Question: I am trying to create a proportional fixed header scrollbar which sticks to the right hand side of the page
An example image is attached.
Image

The turquoise scrollbar should have a 'div' inside it which represents each box (left with black border) that exists. There may be any number of these "sections" - I have filled them with lorem ipsum text. The height of the 'div's in the right scrollbar should reflect the respective height of the section it represents.
On clicking a div, it should scroll the respective section into view.
My code is as follows:
JSX:
'''
const sections = [
'Lorem ...',
'Lorem ...',
'Lorem ...',
'Lorem ...',
'Lorem ...',
'Lorem ...',
'Lorem ...',
'Lorem ...',
'Lorem ...',
'Lorem ...',
]
function SectionComponent(props) {
return (<div className="section">{props.section}</div>)
}
export default function section() {
return (
<>
{
sections.map((section, index) => {
return <SectionComponent key={index} section={section} />
})
}
<div id="scrollbar">
{
sections.map((section, index) => {
return (
<div className="scroll-element" key={index}
onClick={() => {
const ele = document.querySelectorAll('.section')[index]
ele.scrollIntoView({ behavior: 'smooth', block: 'start' })
}}
>
{index}
</div>
)
})
}
</div>
</>
)
}
'''
CSS:
'''
div.section {
border: 2px solid black;
width: 80%;
margin: 1em auto;
}
div#scrollbar {
position: fixed;
width: 20px;
height: 100%;
top: 0;
right: 0;
background-color: aquamarine;
display: flex;
flex-direction: column;
flex-wrap: nowrap;
align-items: center;
justify-content: space-around;
div.scroll-element {
padding-left: 5px;
padding-right: 5px;
height: 20px;
transform: rotate(-90deg);
overflow: hidden;
text-overflow: ellipsis;
}
}
'''
I have been able to come up with a way to link each scrollbar 'div' to its respective section. I know that using 'refs' is likely the best way, but do not know how to do it with an unknown number of sections.
My questions are:
- 'useRef'-
Further to comments below, this is a clarification of the second question above
<URL>
The image shows multiple sections. The div on the right scrollbar should be proportional to the size of the section box.
E.g. if there are four sections in total, with their heights being:
- - - -
Then the corresponding divs on the right scrollbar should have their height reflected in this (likely as a percentage).
Total of all the sections = 100 + 200 + 300 + 400 = 1000px
Scrollbar divs:
- - - -
<URL>
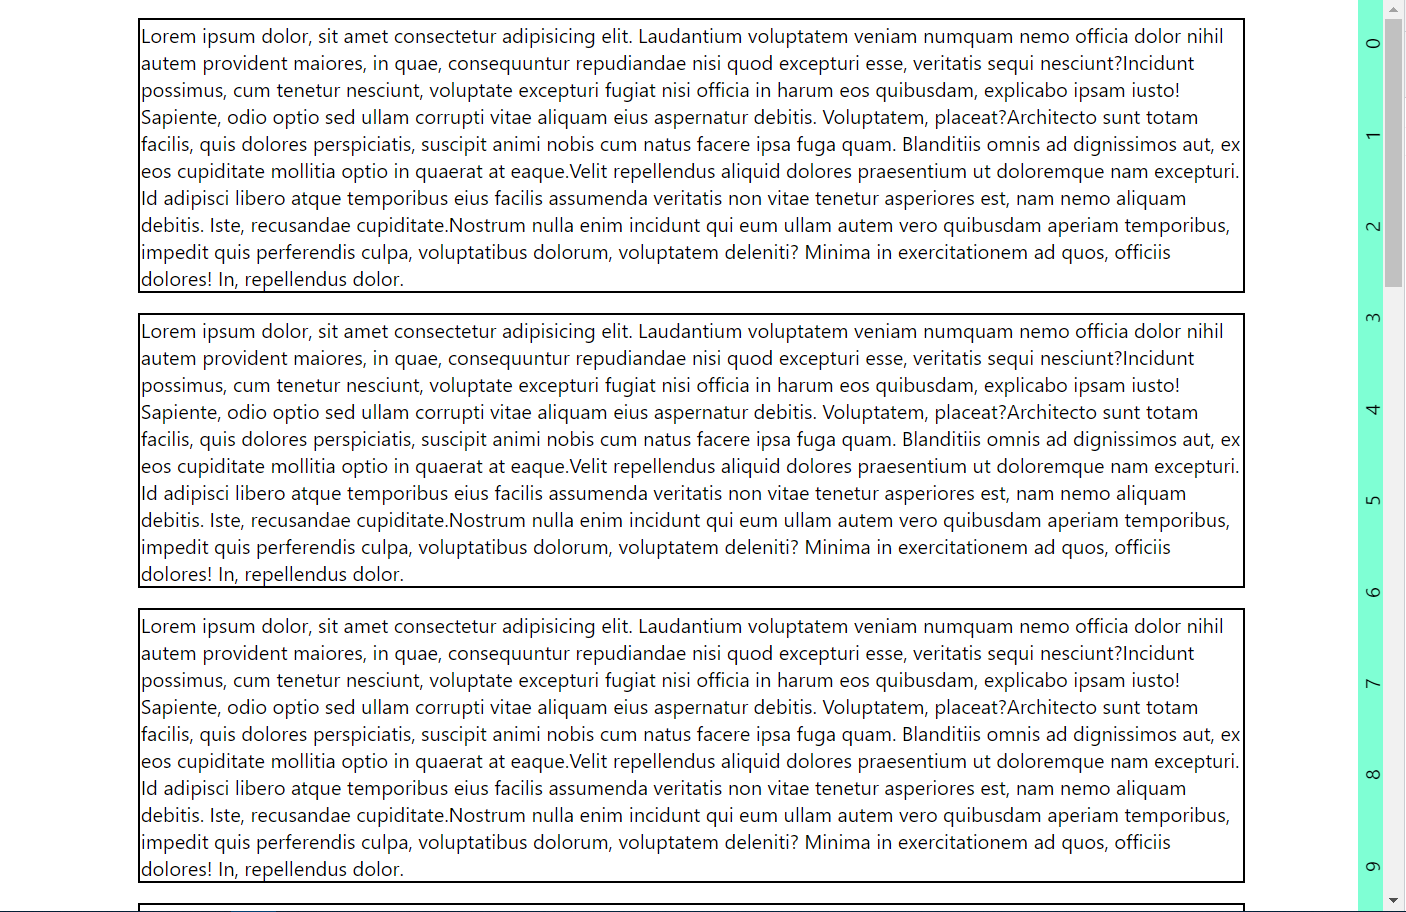
Answer: If some items could possibly be removed from the list of refs, perhaps try add a 'filter' for null refs when setting new sizes to see if it avoids any errors in the use case.
'''
useEffect(() => {
setSizes((prev) => {
// Added a filter for null ref item
const newSizes = sectionsRef.current
.filter((item) => !!item)
.map((item) => {
const { height } = item.getBoundingClientRect();
return height;
});
const total = newSizes.reduce((acc, cur) => acc + cur, 0);
const newProportions = newSizes.map((size) =>
Math.round((size / total) * 100)
);
return newProportions;
});
}, []);
'''
Regarding the part, a basic implement could be calling 'getBoundingClientRect()' on the items to get a set of 'height' and assign a calculated percentage to each element in the right bar.
Live demo with basic implement: <URL>
Noted that as a basic solution, this currently runs on elements mounting and does not consider events that may impact the heights, such as window resizes. Further detection of such changes could be added, but not without some throttling also likely to be needed, so it could handle situations when changes happen too often.
Example:
First add a state for sizes and set it when the elements (already referenced in the original answer) mount, with help of 'useEffect'. When setting the values, perhaps use 'getBoundingClientRect' to calculate a percentage for each section:
More about <URL>
'''
const [sizes, setSizes] = useState([]);
useEffect(() => {
setSizes((prev) => {
const newSizes = sectionsRef.current.map((item) => {
const { height } = item.getBoundingClientRect();
return height;
});
const total = newSizes.reduce((acc, cur) => acc + cur, 0);
const newProportions = newSizes.map((size) =>
Math.round((size / total) * 100)
);
return newProportions;
});
}, []);
'''
Secondly, assign the calculated percentage value to the elements:
'''
<div id="scrollbar">
{sections.map((section, index) => {
return (
<div
className="scroll-element"
key={index}
style={{ flexBasis: sizes[index] ? '${sizes[index]}%' : "auto" }}
onClick={() => handleScroll(index)}
>
{index}
</div>
);
})}
</div>
'''
Not sure if I understand the goal of the styles, so this answer will focus on this part:
> how would someone use useRef to solve this issue
As a possible solution, perhaps try use an array 'ref' to select the 'SectionComponent' instead of 'querySelectorAll'.
A basic live demo for the example below: <URL>
First configure 'SectionComponent' to forward 'ref' to its output element. Here 'props.children' is used as it is a common pattern to add content, but it is totally optional.
More about: <URL>
'''
import React from 'react';
const SectionComponent = React.forwardRef((props, ref) => {
return (
<div className="section" ref={ref}>
{props.children}
</div>
);
});
'''
Secondly, define the ref as an array and assign to the elements in 'map()':
More about: <URL>
'''
import React, { useRef } from 'react';
const sectionsRef = useRef([]);
'''
'''
<div className="sections">
{sections.map((section, index) => {
return (
<SectionComponent
key={index}
ref={(ele) => (sectionsRef.current[index] = ele)}
>
{'Section ${index}: ${section}'}
</SectionComponent>
);
})}
</div>
'''
Then to achieve the functionality with 'scrollIntoView', perhaps define a handler for scrolling and assign it to the elements in 'scrollbar'.
'''
const handleScroll = (index) => {
if (!sectionsRef.current[index]) return;
sectionsRef.current[index].scrollIntoView({ behavior: "smooth" });
};
'''
'''
<div id="scrollbar">
{sections.map((section, index) => {
return (
<div
className="scroll-element"
key={index}
onClick={() => handleScroll(index)}
>
{index}
</div>
);
})}
</div>
'''